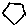
Label: hexagon